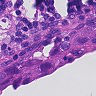
Metastatic tissue present: yes